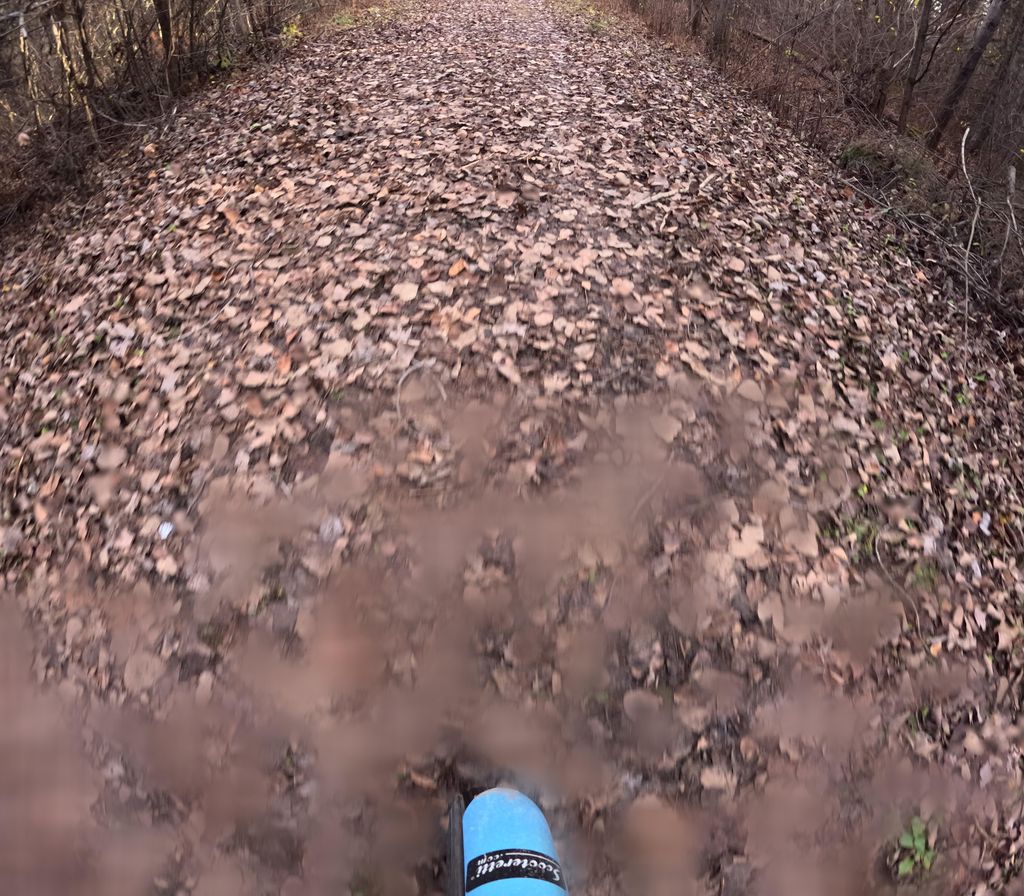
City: ottawa-gatineau